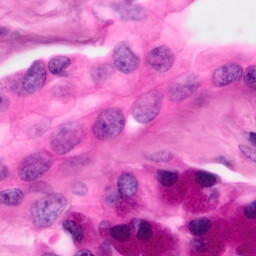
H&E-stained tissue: Pancreatic